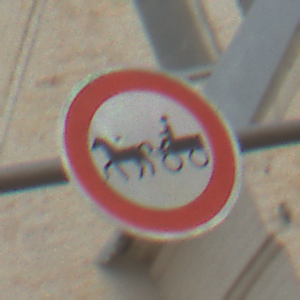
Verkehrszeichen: VerbotGespannfuhrwerke
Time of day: MorningAfternoon
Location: Outdoor (Nature)
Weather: PartlyCloudy
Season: Autumn
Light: Natural